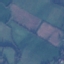
Land use / land cover: Pasture